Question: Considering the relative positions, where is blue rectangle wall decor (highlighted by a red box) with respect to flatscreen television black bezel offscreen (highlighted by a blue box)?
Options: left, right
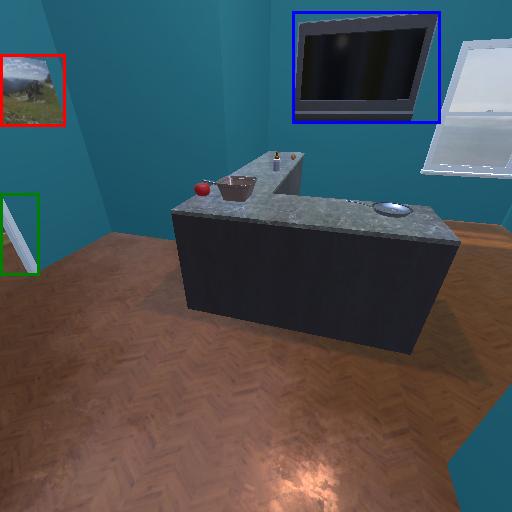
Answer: left